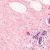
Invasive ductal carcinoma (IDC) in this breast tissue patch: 0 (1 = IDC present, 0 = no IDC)